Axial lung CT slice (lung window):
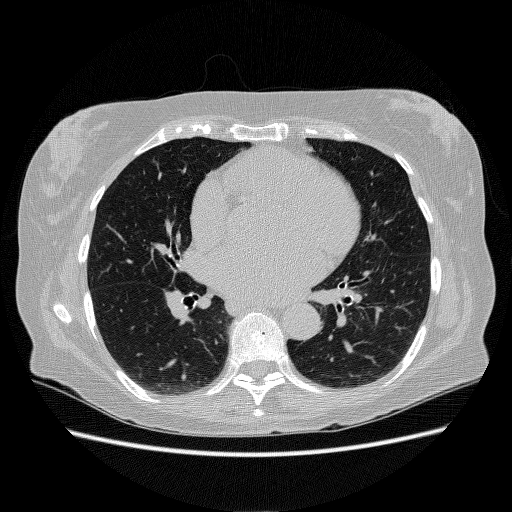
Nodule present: no